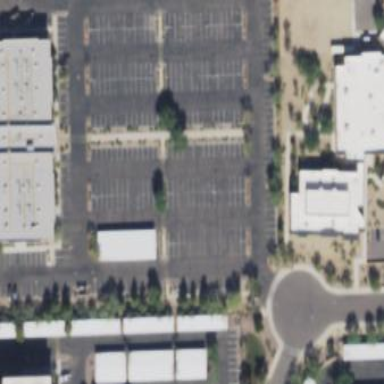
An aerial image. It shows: Parking area with asphalt surface.